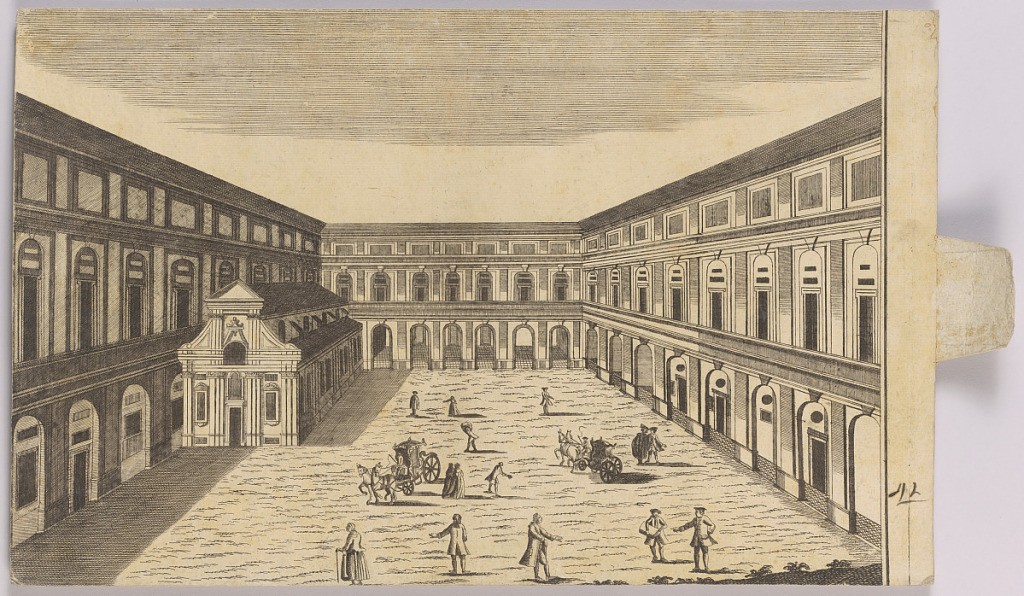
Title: Peep-Show Print
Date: mid-18th century
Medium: Engraving and brush and wash on paper
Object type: Print
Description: Peep-show print